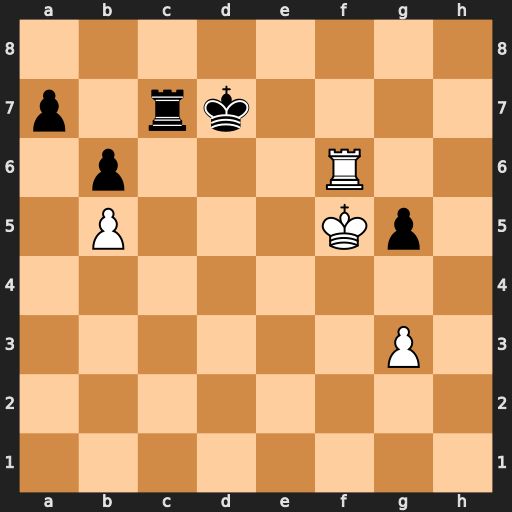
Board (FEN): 8/p1rk4/1p3R2/1P3Kp1/8/6P1/8/8
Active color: w
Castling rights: -
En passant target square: -
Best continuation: Rf7+ Kc8 Rxc7+ Kxc7 Kxg5